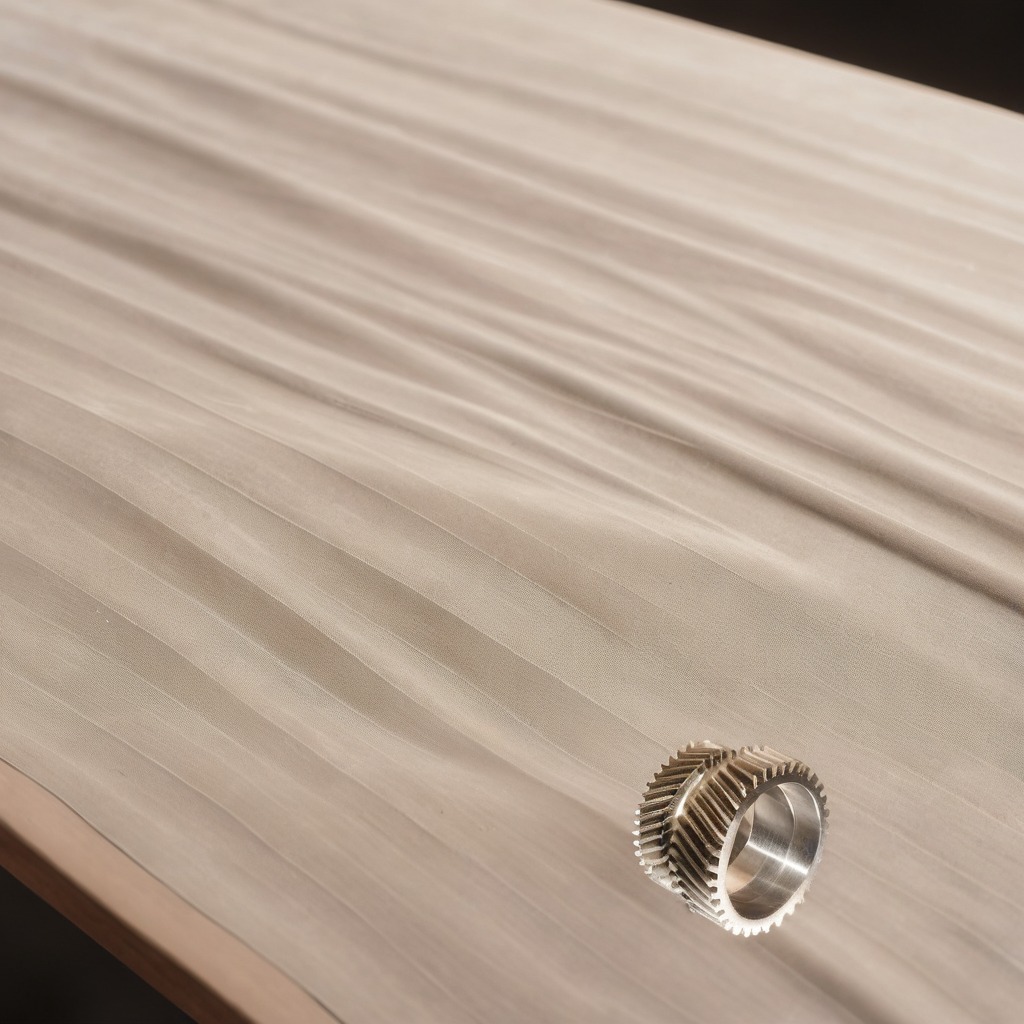
A steel gear with teeth is lying on a wooden table in an outdoor workshop during daytime bright natural light soft shadows worn but beneath the cloth.